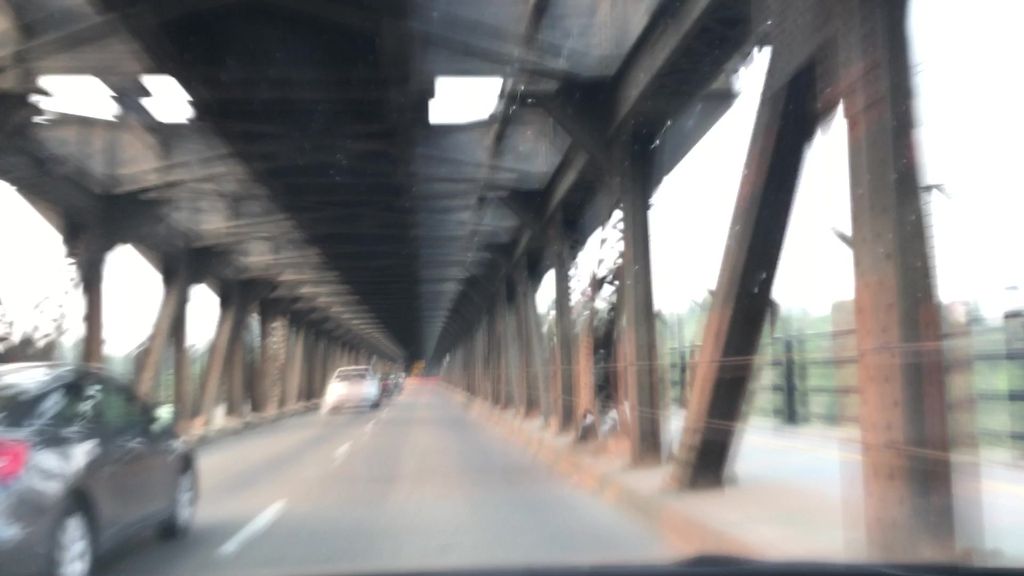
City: edmonton